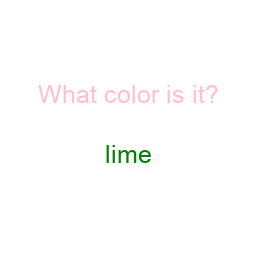
Color: green
Color name shown: lime
Background color: white
Question text color: pink